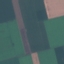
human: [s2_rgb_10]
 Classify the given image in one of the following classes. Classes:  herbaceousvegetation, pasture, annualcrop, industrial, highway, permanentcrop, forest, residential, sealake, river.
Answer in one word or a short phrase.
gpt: AnnualCrop